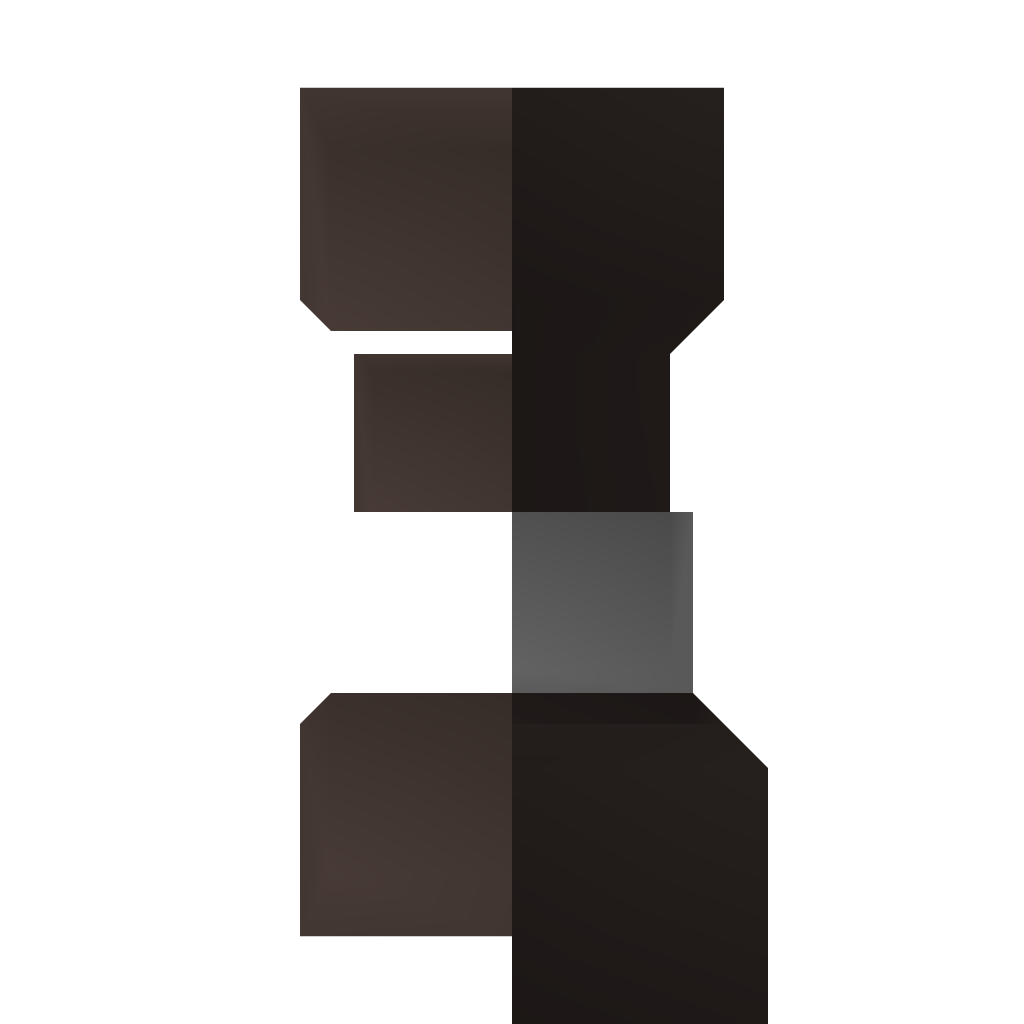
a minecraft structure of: Simple Automatic Furnace